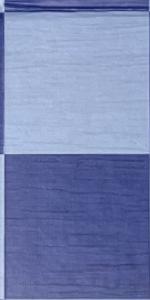
Label: Empty